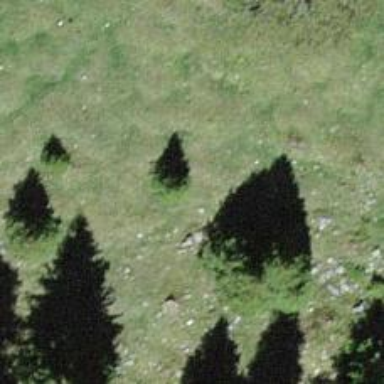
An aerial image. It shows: Needle-leaved tree in its natural environment.